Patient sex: M
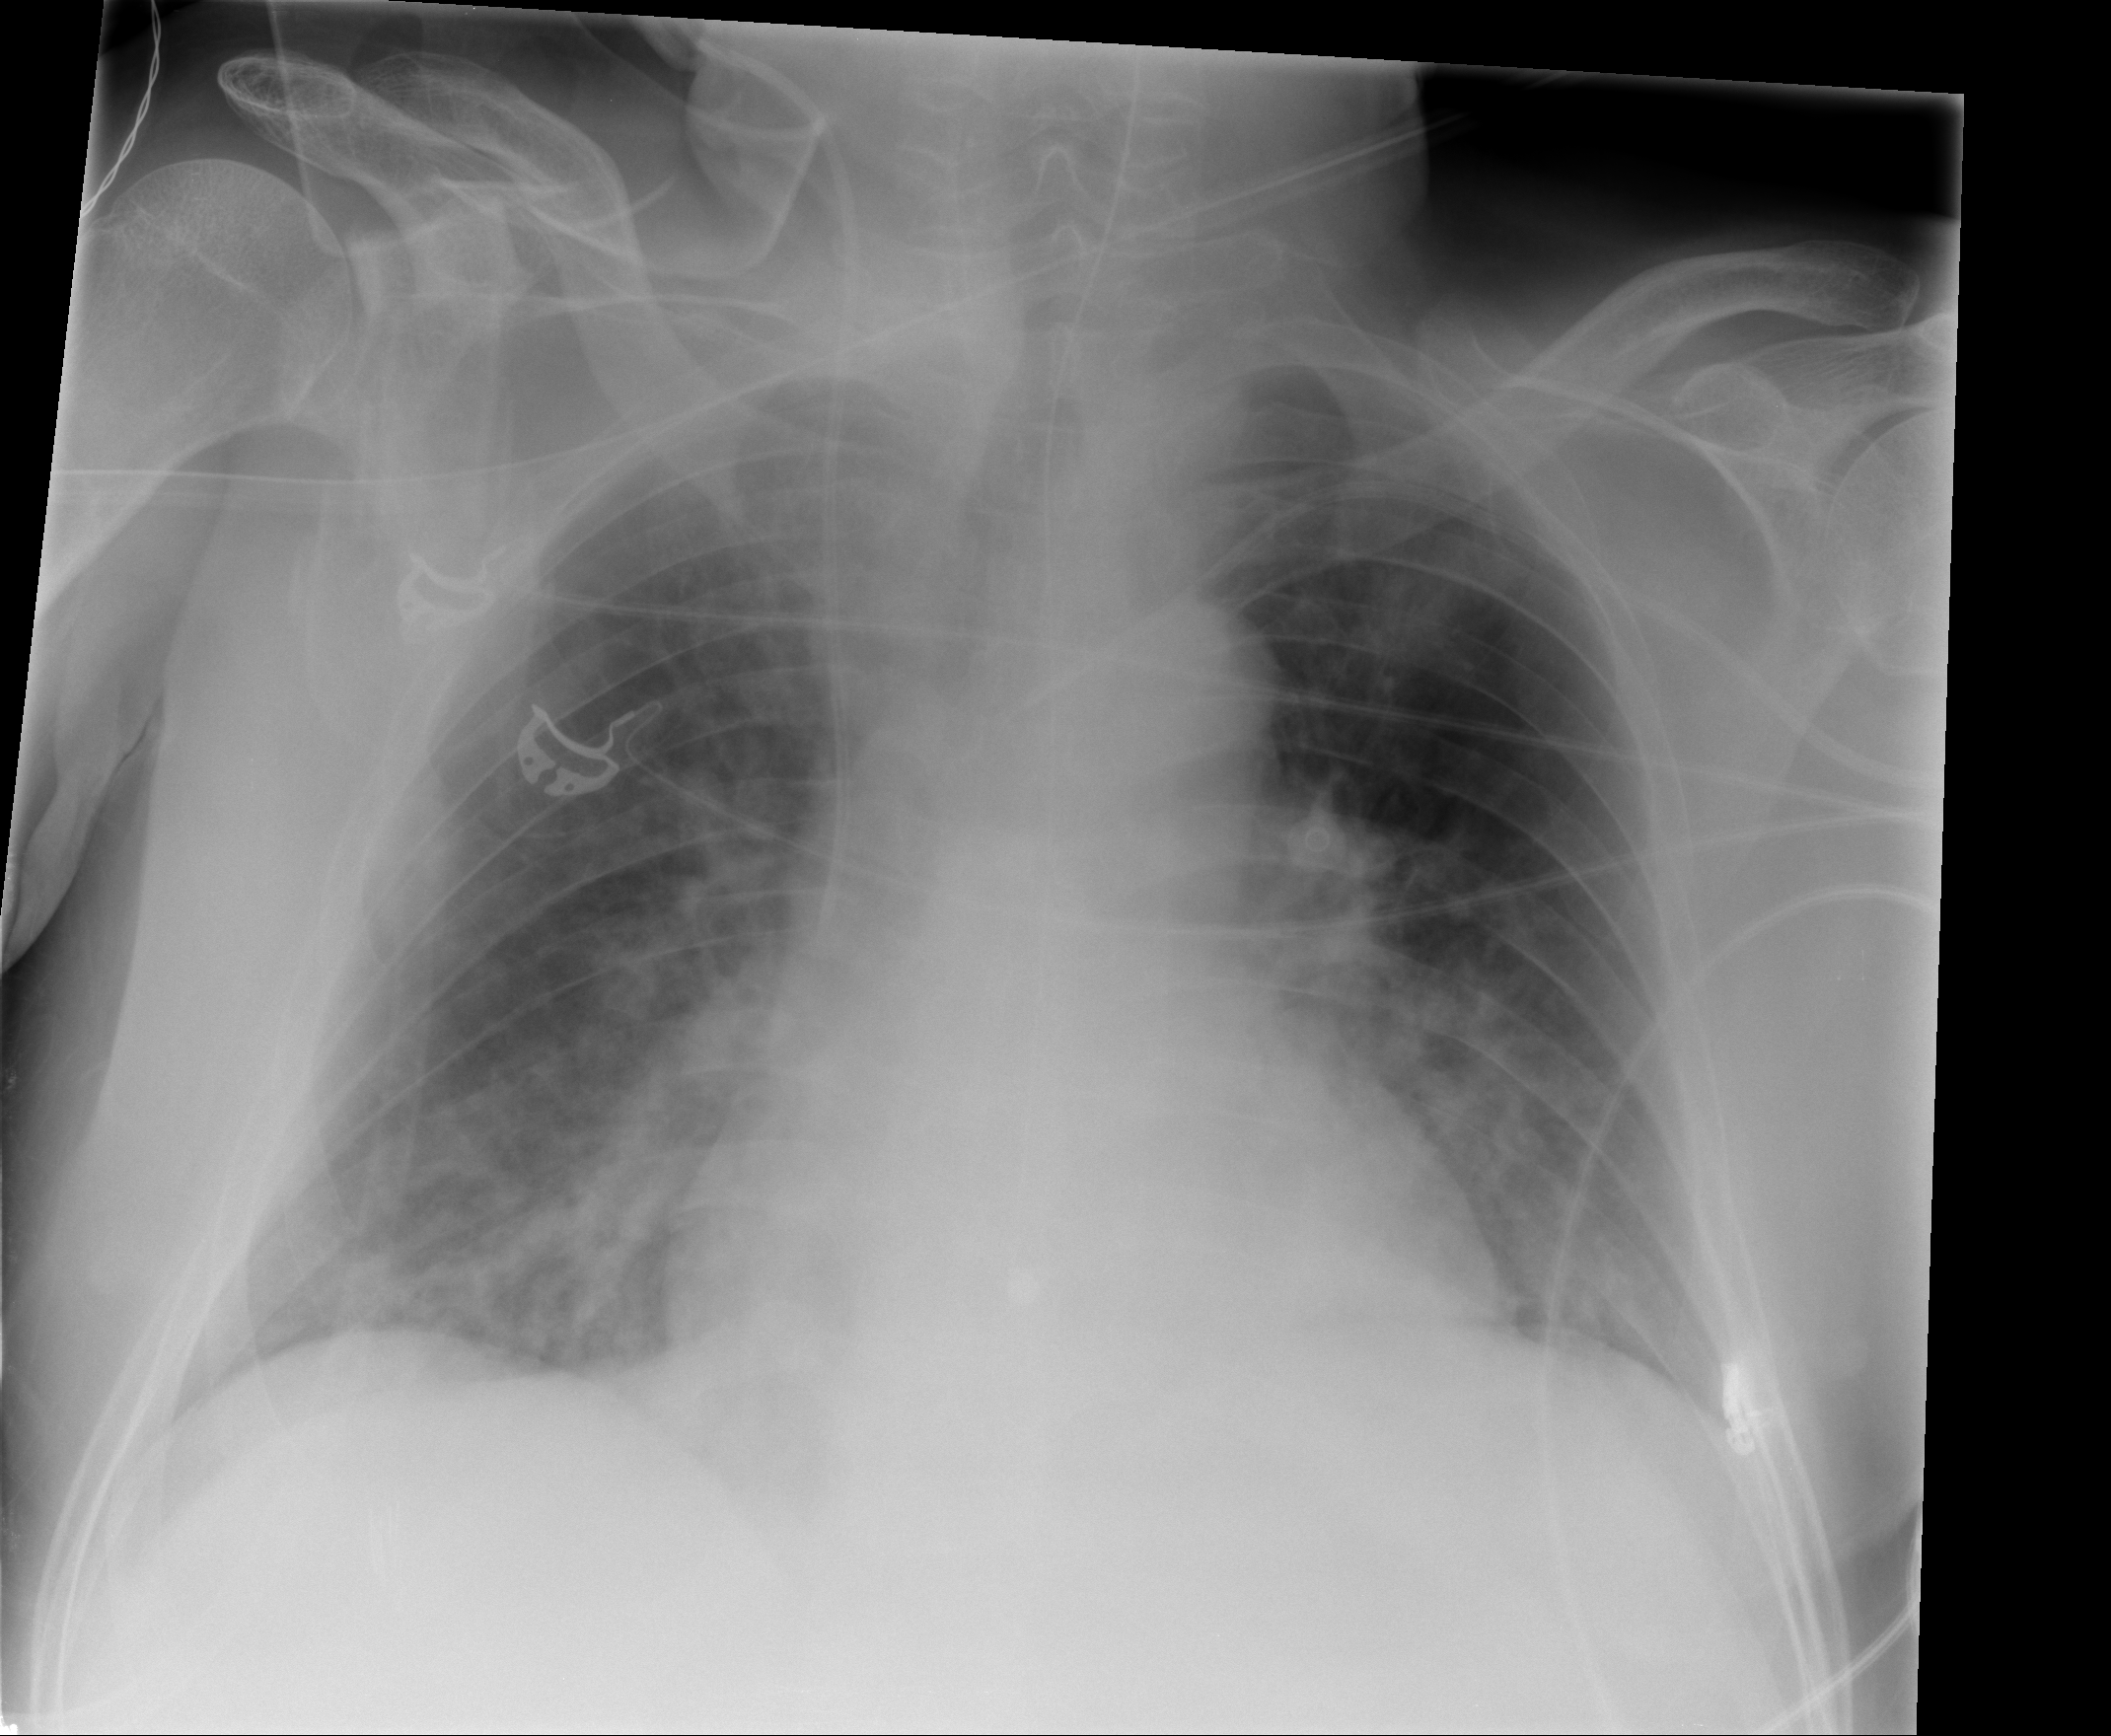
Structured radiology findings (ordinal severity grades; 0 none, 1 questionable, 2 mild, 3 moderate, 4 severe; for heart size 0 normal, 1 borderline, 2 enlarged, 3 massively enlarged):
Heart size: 2
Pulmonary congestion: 2
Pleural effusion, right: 0
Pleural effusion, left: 0
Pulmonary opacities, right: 2
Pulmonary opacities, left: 2
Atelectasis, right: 0
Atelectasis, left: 0